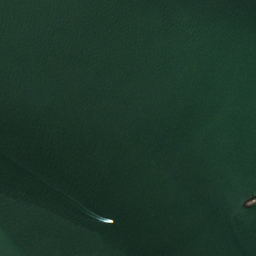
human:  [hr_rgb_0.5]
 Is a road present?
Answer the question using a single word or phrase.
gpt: yes

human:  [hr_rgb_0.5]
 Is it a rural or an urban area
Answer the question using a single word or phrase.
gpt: rural

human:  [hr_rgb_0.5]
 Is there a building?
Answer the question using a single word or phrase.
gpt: yes

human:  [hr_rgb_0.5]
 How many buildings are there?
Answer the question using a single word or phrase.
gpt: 1

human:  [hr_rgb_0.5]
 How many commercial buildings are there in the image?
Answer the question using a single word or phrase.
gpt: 0

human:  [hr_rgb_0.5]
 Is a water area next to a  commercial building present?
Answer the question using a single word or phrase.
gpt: no

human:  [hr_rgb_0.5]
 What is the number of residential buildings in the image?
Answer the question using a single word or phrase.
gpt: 1

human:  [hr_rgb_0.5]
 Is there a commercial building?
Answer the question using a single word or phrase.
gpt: no

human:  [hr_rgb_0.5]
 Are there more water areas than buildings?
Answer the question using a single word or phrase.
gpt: yes

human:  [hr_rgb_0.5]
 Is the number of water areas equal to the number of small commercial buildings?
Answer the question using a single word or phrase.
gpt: no

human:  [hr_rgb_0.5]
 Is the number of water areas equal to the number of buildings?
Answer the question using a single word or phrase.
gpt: no

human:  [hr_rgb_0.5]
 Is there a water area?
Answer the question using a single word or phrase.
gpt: yes

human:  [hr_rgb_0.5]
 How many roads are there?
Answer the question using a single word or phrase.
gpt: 1

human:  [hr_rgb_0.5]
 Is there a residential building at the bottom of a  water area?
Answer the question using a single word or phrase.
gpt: yes

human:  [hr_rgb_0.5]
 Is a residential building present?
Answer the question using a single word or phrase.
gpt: yes

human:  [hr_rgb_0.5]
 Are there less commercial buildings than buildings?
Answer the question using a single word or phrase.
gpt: yes

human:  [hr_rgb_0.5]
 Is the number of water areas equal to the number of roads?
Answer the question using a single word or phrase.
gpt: no

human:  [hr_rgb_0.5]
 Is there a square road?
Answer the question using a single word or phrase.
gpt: no

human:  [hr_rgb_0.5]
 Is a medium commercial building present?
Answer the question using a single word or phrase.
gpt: no

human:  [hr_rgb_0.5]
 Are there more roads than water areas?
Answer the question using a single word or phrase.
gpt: no

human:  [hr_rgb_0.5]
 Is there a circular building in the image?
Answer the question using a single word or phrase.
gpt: no

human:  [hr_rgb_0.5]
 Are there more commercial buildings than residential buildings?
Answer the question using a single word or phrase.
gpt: no

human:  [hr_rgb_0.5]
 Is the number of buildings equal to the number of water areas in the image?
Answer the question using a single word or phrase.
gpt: no

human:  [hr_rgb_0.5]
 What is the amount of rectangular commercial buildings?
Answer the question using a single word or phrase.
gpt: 0

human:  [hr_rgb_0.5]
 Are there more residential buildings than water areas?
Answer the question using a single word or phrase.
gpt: no

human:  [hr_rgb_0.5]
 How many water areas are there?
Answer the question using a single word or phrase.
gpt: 2

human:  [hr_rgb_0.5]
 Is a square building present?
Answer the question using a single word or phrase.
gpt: no

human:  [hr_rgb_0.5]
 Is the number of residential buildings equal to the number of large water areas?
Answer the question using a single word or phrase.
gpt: no

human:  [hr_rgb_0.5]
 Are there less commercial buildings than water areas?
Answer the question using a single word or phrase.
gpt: yes

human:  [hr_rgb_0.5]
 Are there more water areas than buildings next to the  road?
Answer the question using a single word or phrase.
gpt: yes

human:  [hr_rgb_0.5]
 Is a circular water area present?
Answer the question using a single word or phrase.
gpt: no

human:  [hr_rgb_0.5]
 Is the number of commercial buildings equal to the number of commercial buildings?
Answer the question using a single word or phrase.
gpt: yes

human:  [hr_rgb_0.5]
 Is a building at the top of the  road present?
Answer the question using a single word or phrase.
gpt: no

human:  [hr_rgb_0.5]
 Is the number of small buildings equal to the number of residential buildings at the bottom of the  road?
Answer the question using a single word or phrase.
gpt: yes

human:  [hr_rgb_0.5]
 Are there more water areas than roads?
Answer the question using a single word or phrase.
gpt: yes

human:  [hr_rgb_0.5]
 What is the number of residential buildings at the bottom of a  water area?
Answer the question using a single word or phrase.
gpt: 1

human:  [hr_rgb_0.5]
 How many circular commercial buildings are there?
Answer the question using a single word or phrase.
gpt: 0

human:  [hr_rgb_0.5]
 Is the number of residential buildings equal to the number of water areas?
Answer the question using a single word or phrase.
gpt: no

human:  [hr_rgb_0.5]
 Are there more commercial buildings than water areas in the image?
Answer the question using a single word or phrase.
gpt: no

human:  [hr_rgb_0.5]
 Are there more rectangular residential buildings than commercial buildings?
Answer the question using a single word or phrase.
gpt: no

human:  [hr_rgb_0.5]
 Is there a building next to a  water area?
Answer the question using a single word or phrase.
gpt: yes

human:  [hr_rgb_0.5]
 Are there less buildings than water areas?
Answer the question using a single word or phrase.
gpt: yes

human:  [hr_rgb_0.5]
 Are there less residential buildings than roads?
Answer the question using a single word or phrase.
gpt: no

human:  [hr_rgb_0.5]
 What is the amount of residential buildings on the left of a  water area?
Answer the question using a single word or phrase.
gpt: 0

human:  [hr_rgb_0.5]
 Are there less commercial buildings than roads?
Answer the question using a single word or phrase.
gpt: yes

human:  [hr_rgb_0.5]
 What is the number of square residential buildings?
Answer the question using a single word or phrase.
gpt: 0

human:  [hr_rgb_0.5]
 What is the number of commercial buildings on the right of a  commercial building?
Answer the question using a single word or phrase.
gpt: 0

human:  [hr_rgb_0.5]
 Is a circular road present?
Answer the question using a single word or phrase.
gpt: no

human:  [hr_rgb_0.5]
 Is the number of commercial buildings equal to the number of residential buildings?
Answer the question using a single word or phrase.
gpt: no

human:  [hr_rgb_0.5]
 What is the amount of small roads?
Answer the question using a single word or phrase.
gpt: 1

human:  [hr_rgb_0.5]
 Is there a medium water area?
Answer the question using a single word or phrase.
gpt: no

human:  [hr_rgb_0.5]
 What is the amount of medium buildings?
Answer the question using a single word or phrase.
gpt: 0

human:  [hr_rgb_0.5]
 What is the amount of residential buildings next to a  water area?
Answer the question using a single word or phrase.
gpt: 1

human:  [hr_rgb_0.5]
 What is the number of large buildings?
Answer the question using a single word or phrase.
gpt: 0

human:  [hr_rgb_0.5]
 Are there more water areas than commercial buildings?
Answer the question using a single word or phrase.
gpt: yes

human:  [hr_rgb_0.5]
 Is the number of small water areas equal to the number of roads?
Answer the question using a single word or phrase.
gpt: no

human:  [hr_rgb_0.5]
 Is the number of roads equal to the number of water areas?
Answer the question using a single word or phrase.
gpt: no

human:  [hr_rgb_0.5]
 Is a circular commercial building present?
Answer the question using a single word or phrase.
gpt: no

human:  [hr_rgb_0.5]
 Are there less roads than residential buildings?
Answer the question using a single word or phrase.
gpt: no

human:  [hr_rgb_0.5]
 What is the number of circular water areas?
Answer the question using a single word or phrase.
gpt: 0

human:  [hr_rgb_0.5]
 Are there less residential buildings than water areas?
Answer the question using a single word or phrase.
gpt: yes

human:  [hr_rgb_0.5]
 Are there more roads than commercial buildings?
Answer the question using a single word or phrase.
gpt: yes

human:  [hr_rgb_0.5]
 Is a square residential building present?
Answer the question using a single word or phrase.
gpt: no

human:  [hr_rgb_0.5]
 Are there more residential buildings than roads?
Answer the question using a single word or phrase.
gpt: no